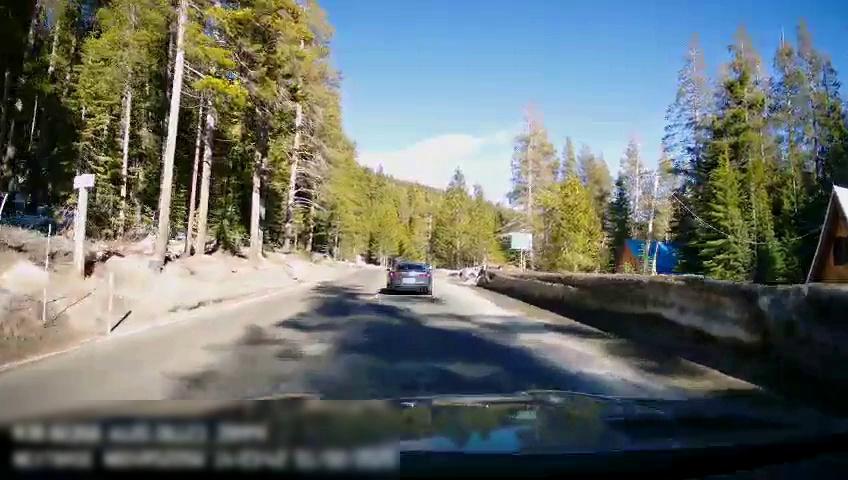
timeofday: Day
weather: Sunny
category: Drivable Space
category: Vehicles | Car
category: Lanes | Opposite Lane
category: Traffic | Signs